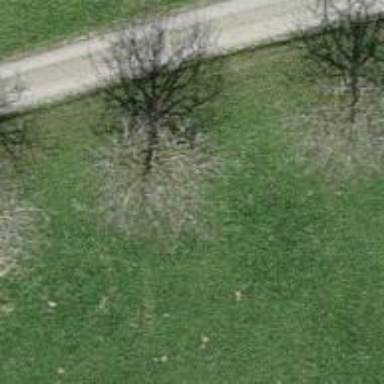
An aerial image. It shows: Agricultural area with deciduous broadleaved trees.